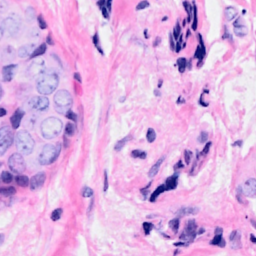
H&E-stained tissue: Breast